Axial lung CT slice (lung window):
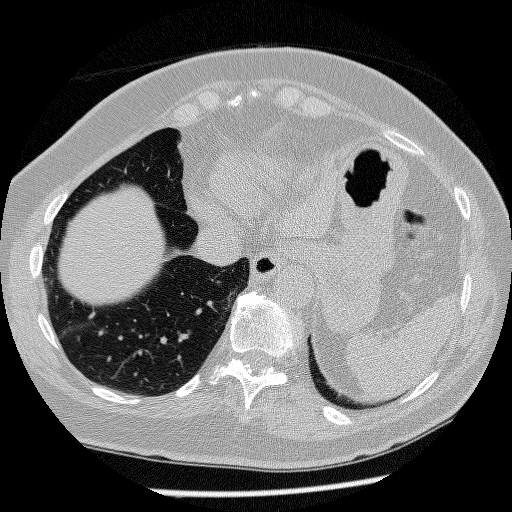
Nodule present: no